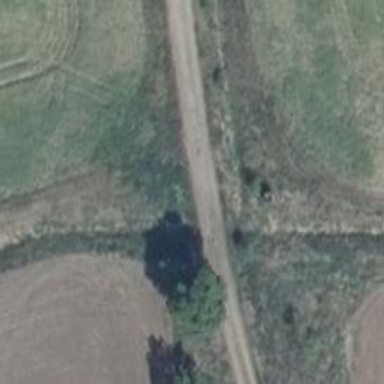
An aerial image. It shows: Dirt track road with grade 4 track type.